九年级 · 度量几何学
如图, 已知在四边形 $A B C D$ 中, $\angle B C D=90^{\circ}, B D$ 平分 $\angle A B C, A B=6, B C=9, C D=4$, 则四边形 $A B C D$ 的面积是

( )

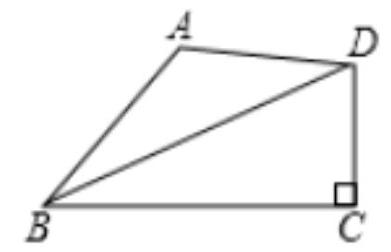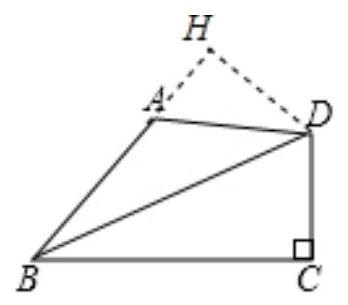
A. 24
B. 30
C. 36
D. 42

答案: B
解析: 【分析】

本题考查了角平分线的性质, 三角形的面积的计算, 正确的作出辅助线是解题的关键.

过 $D$ 作 $D H \perp A B$ 交 $B A$ 的延长线于 $H$, 根据角平分线的性质得到 $D H=C D=4$, 根据三角形的面积公式即可得到结论.

【解答】

解: 过 $D$ 作 $D H \perp A B$ 交 $B A$ 的延长线于 $H$,

$\because B D$ 平分 $\angle A B C, \angle B C D=90^{\circ}$,

$\therefore D H=C D=4$,

$\therefore$ 四边形 $A B C D$ 的面积 $=S_{\triangle A B D}+S_{\triangle B C D}=\frac{1}{2} A B \cdot D H+\frac{1}{2} B C \cdot C D=\frac{1}{2} \times 6 \times 4+\frac{1}{2} \times 9 \times 4=30$,

故选: $B$.